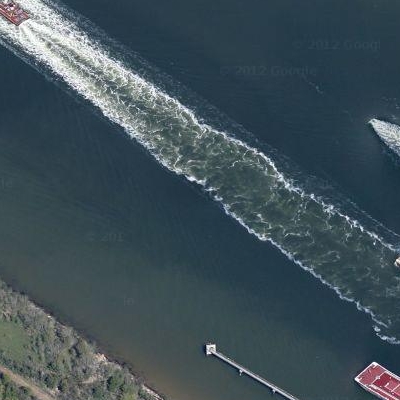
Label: RiverLake